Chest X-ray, PA view. Patient: 60 years old, sex M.
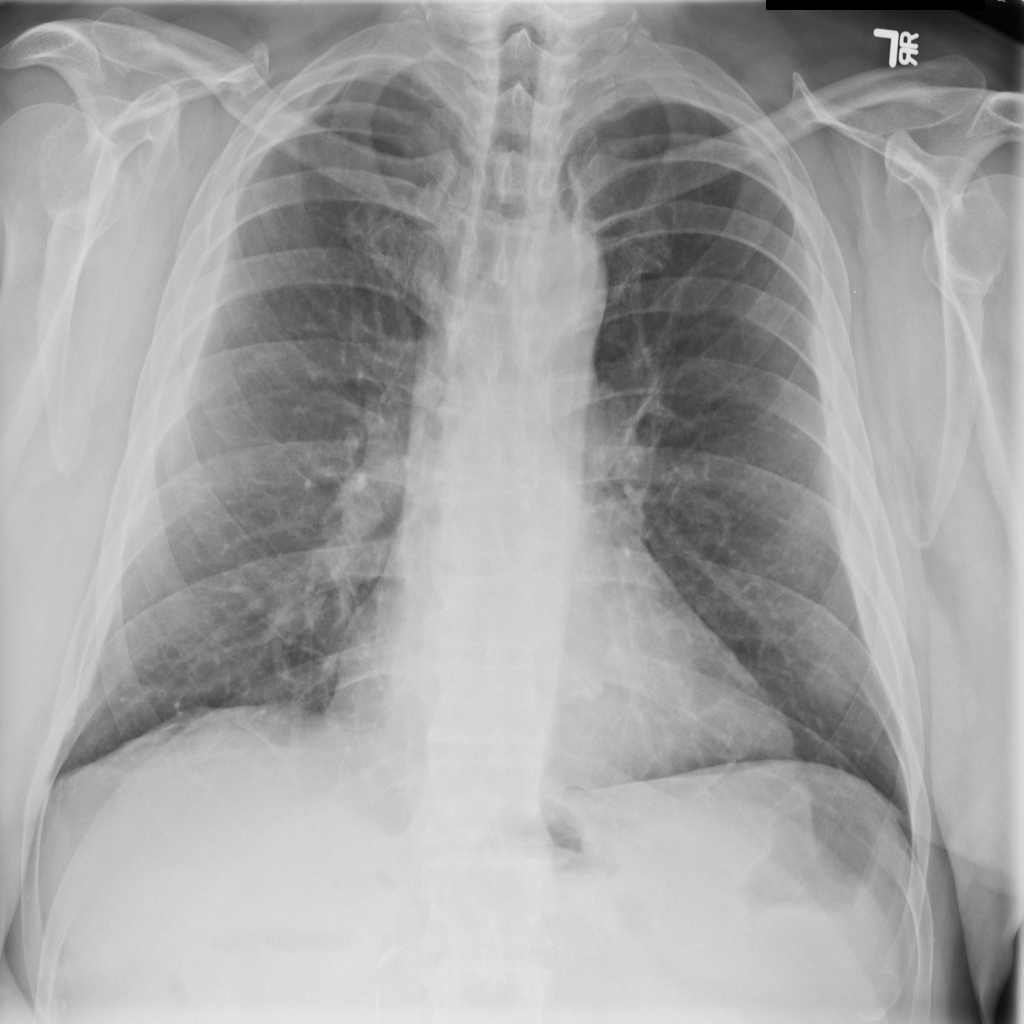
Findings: Nodule, Pleural_Thickening